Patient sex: M
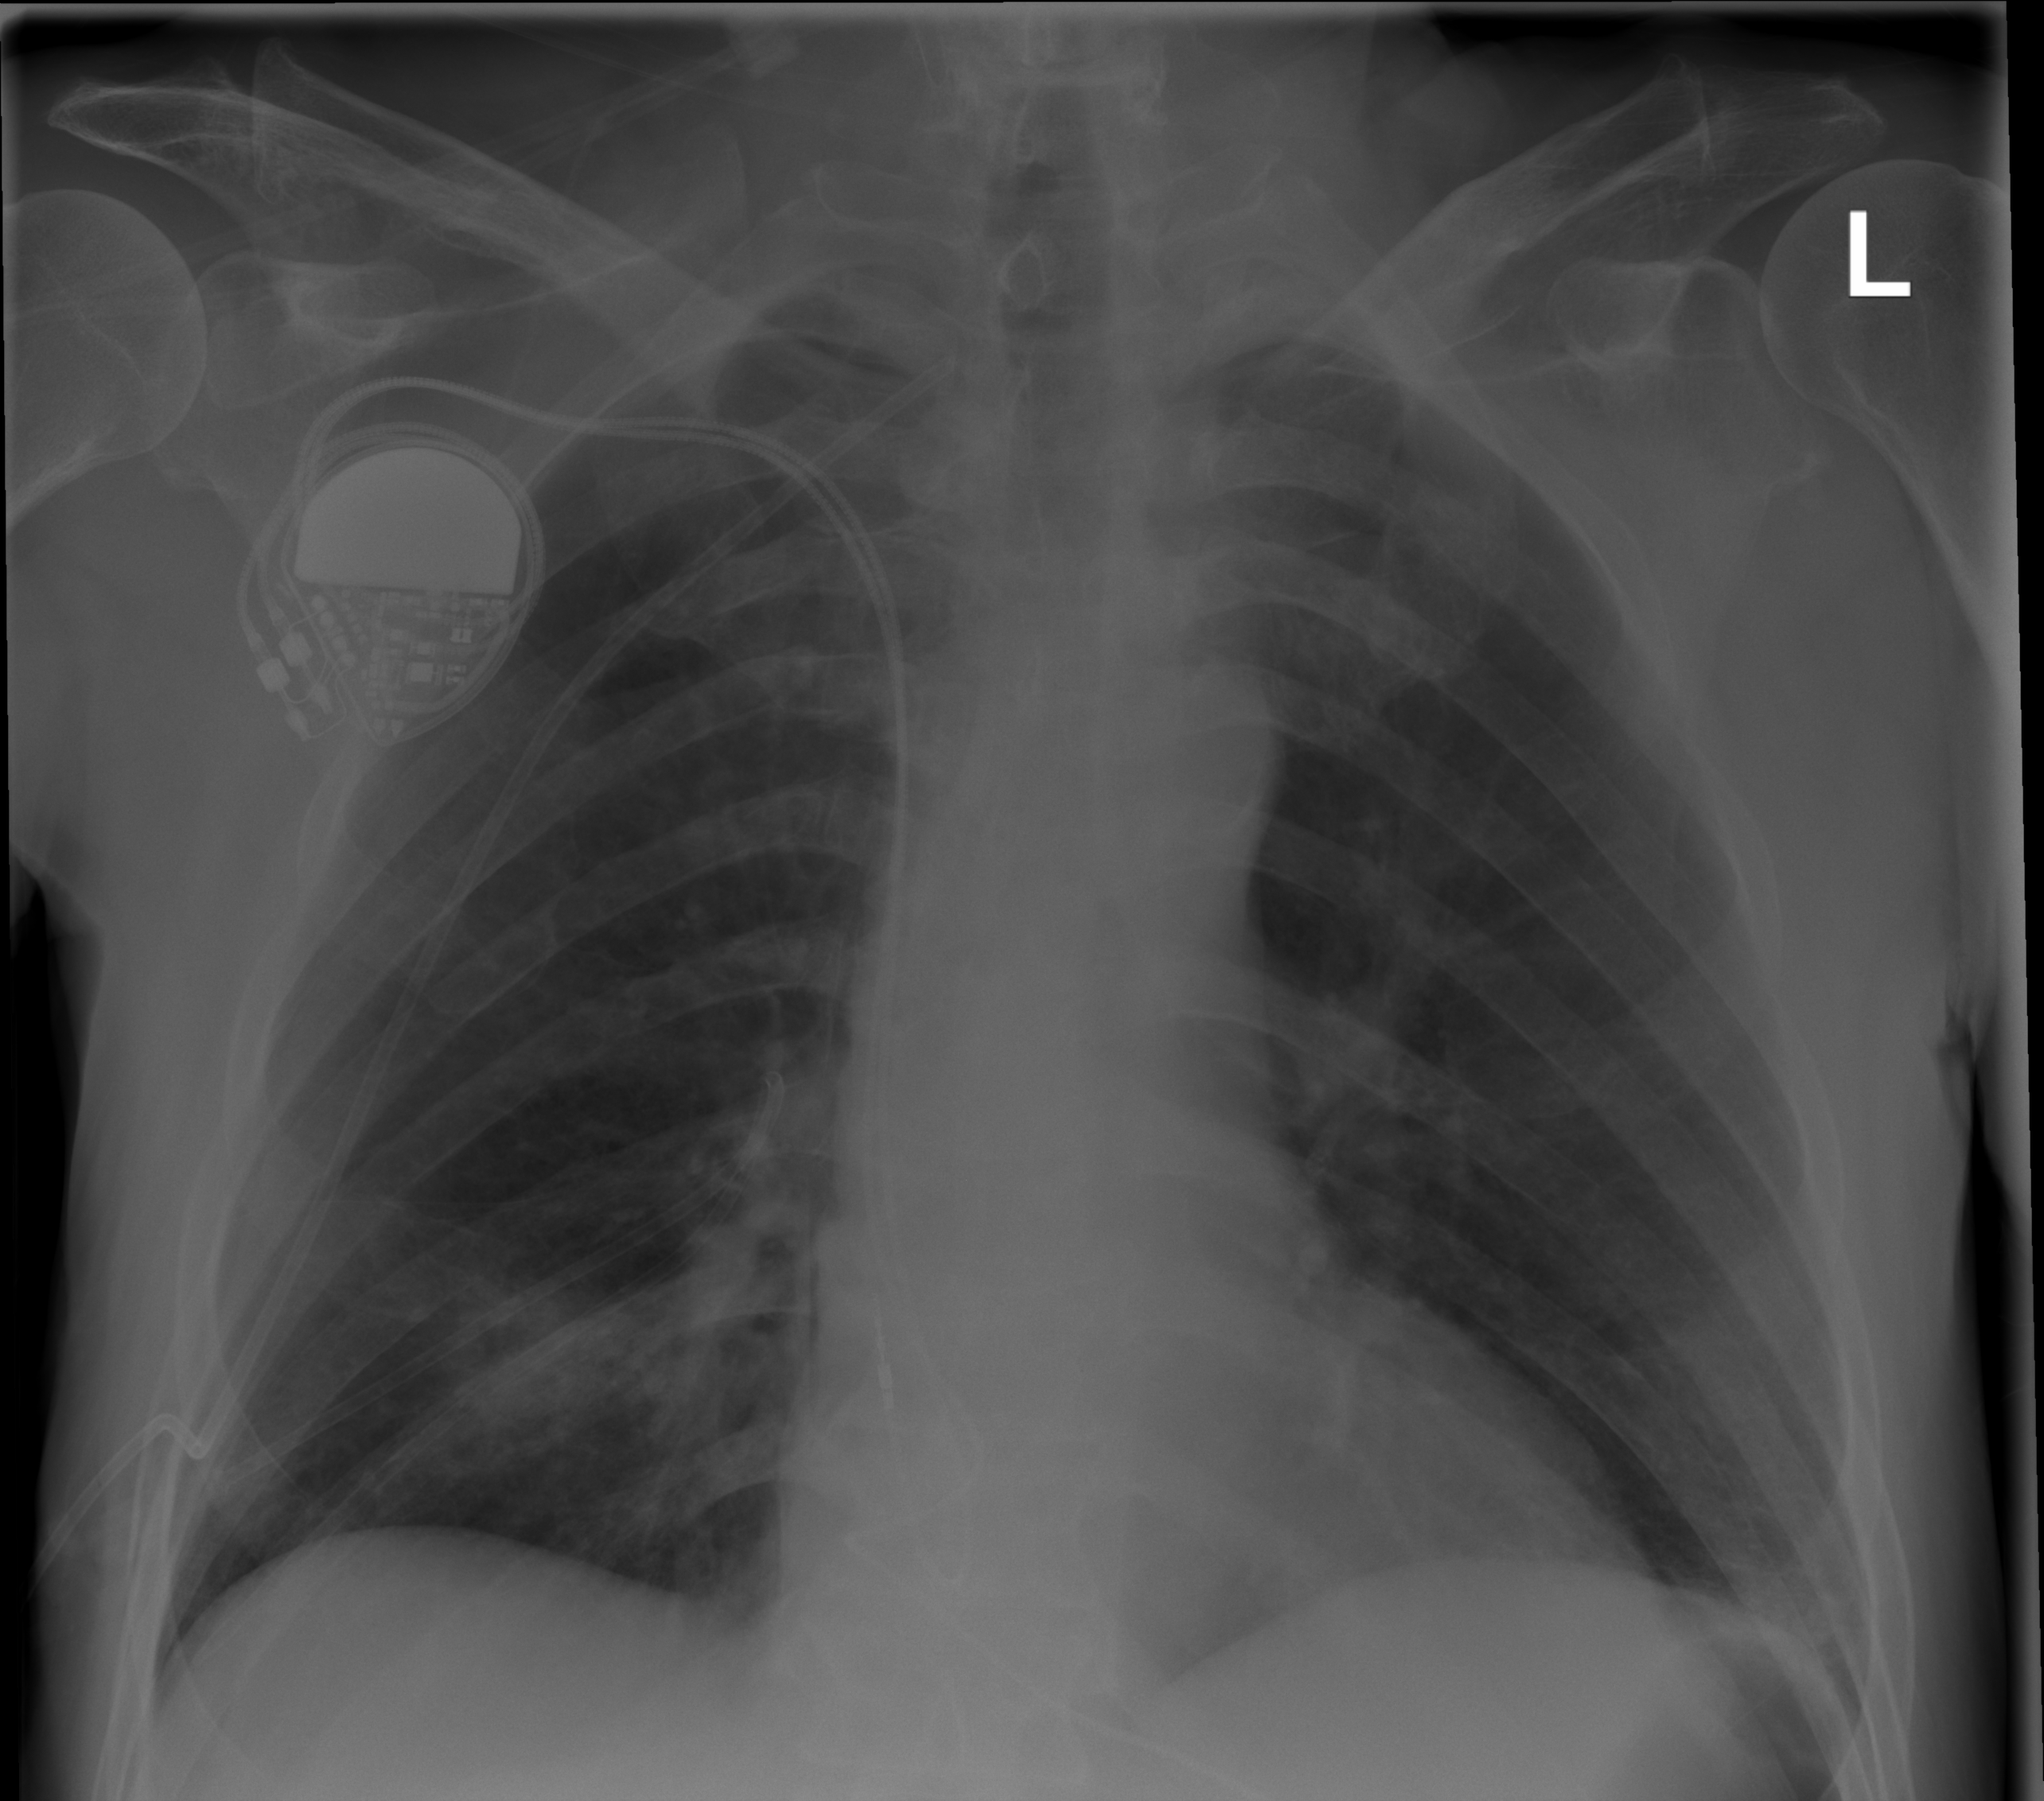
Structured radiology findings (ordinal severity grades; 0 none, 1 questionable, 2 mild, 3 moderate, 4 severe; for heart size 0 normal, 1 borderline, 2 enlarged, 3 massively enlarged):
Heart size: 0
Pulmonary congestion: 0
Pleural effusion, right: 0
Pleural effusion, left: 0
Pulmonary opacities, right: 0
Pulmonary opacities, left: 0
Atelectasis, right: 2
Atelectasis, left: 0